Question: I'm trying to rename apps of cli, but I get the error, that No app specified.
I done
'''
heroku create
heroku apps:rename newname
'''

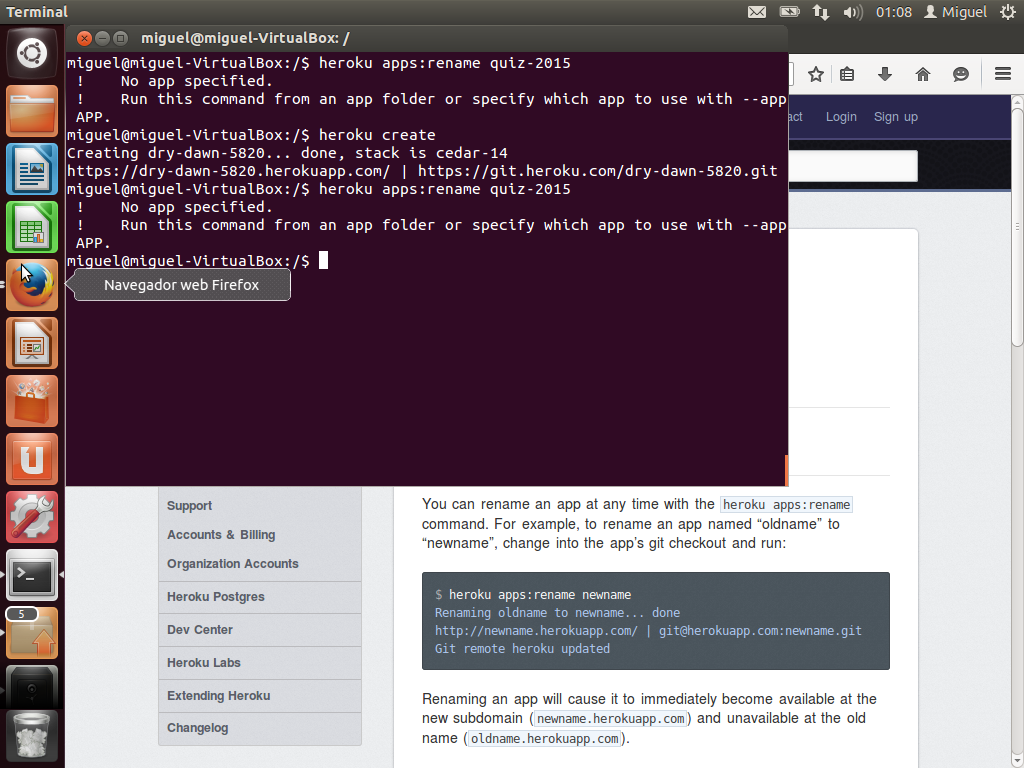
Answer: It says: run this command from an app folder.
To do this you have to clone the app first. Then go into the app folder and run your command again.
just specifiy the app via --app oldname:
'''
heroku apps:rename newname --app oldname
'''